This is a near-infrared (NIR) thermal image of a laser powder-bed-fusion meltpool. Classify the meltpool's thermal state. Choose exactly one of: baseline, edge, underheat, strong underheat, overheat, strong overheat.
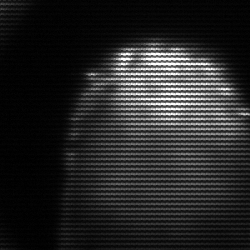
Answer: edge